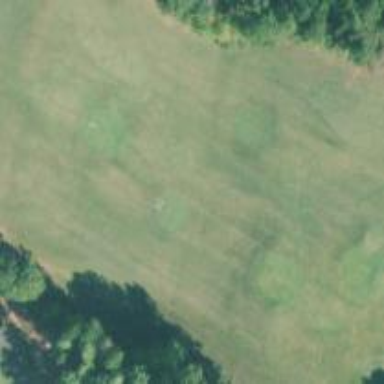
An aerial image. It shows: Grassy area designated for driving range golf.